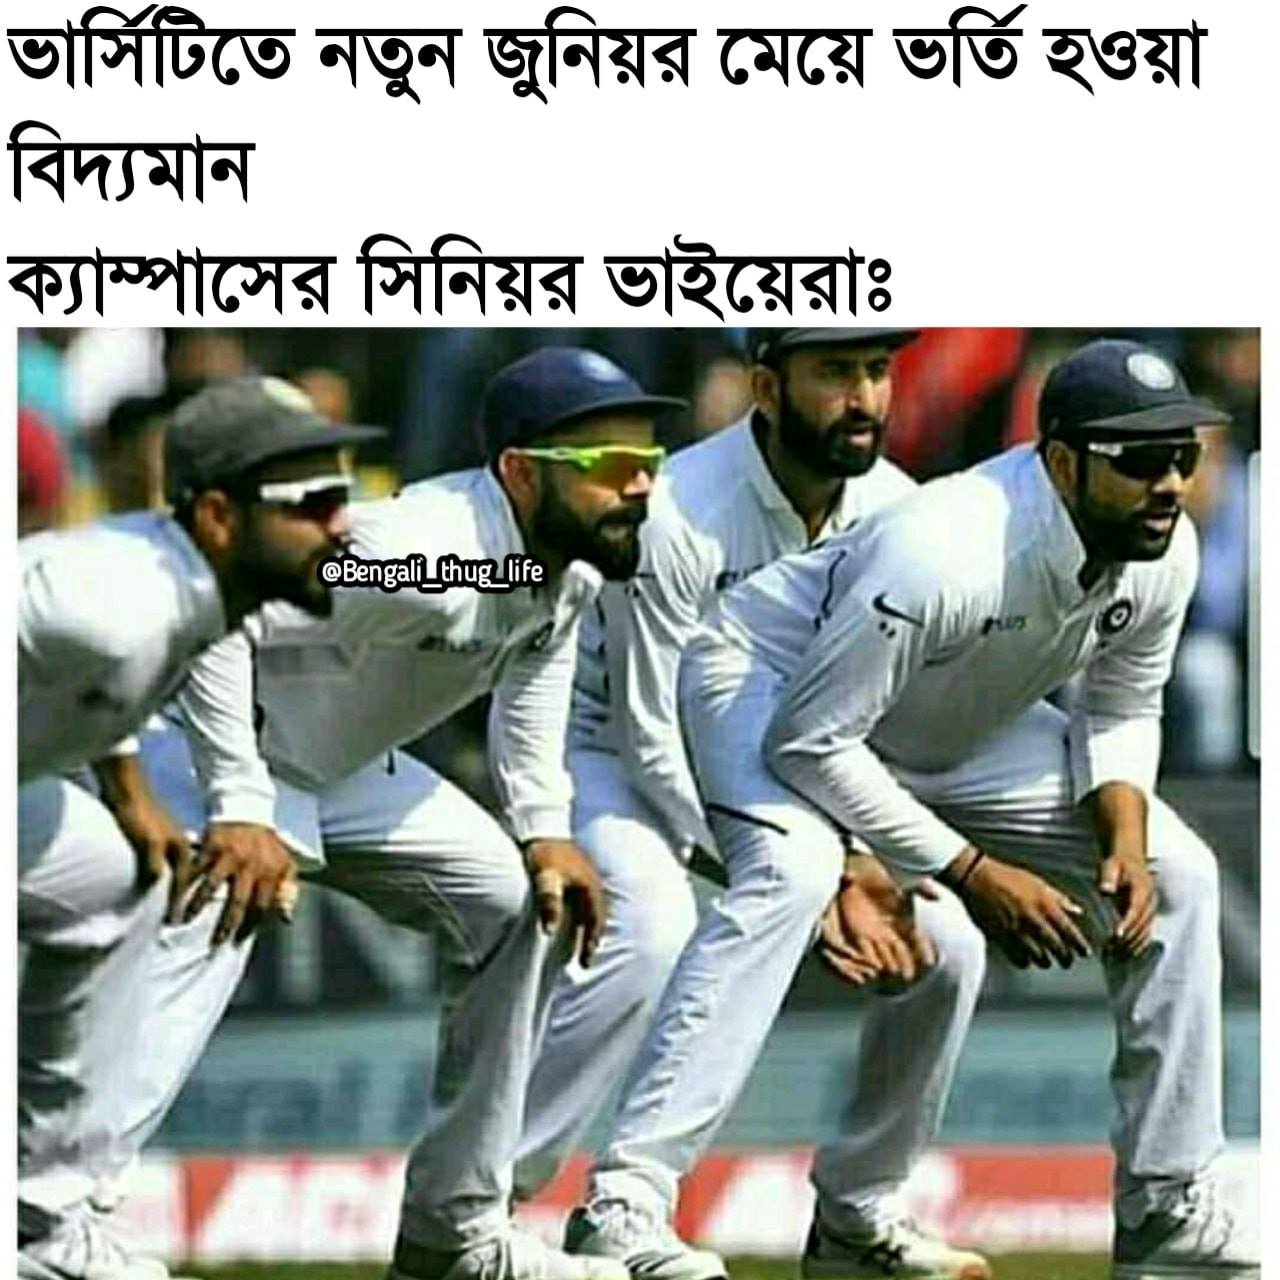
Caption: ভার্সিটিতে নতুন জুনিয়র মেয়ে ভর্তি হওয়া বিদ্যমান   ক্যাম্পাসের সিনিয়র ভাইয়েরাঃ
Label: non-hate